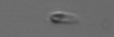
Label: flagellate_morphotype3